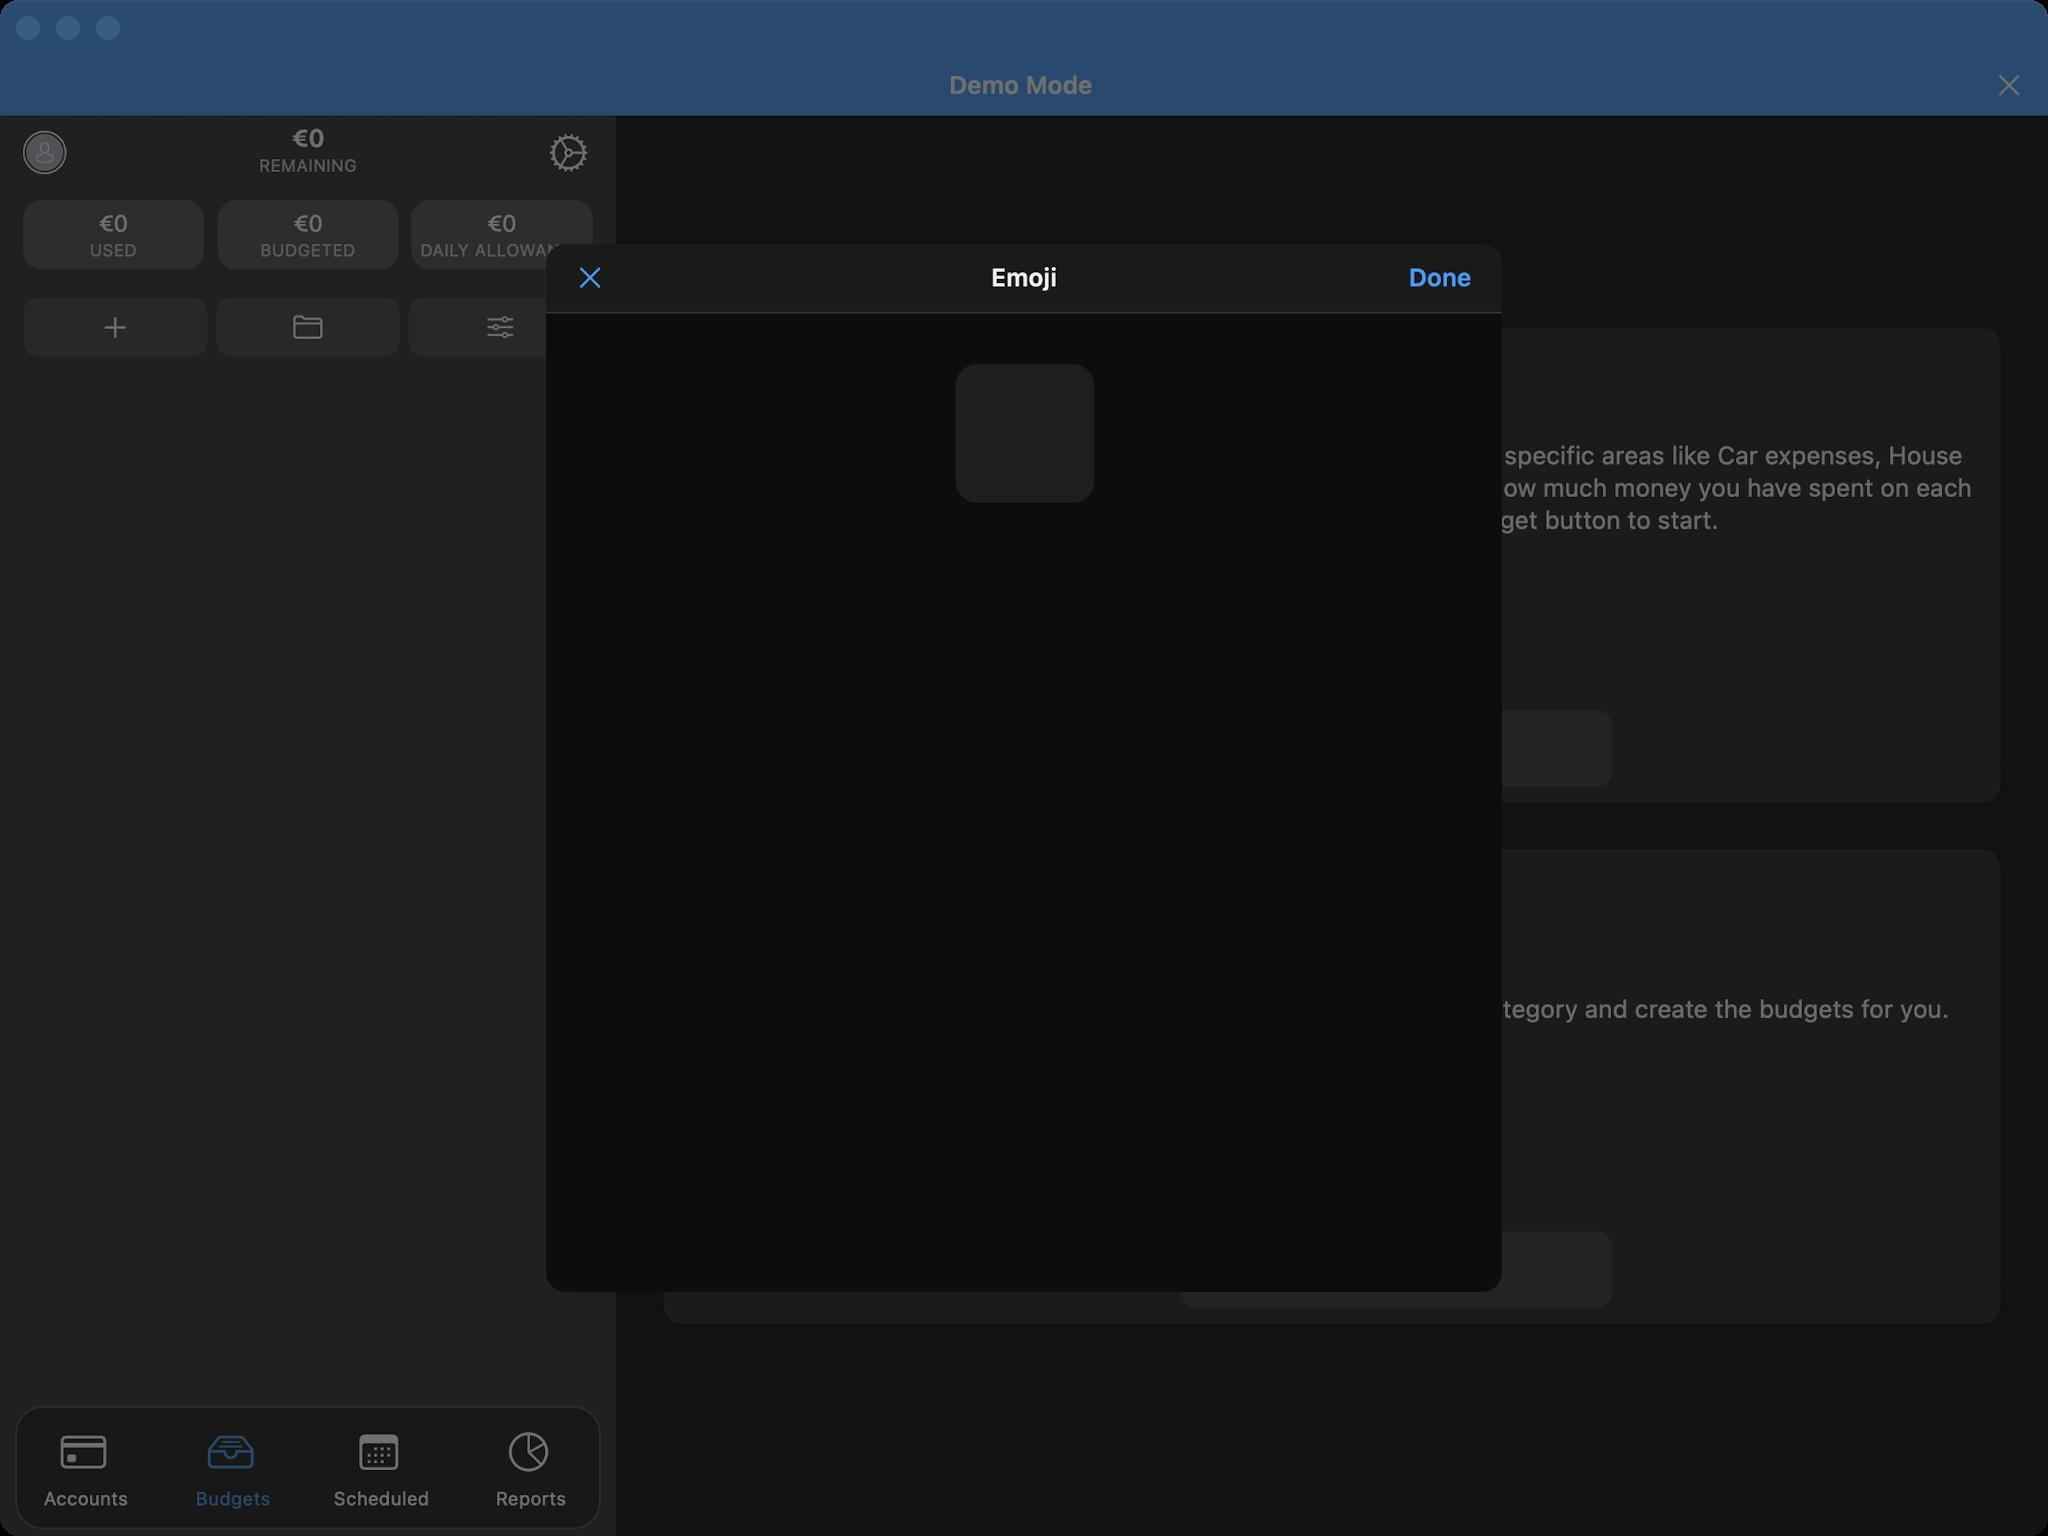
Accessibility tree:
{"name": "MoneyWiz", "role": "AXWindow", "description": null, "role_description": "standard window", "value": null, "position": "352.00;95.00", "size": "1024;768", "children": [{"name": null, "role": "AXGroup", "description": null, "role_description": "group", "value": null, "position": "0.00;0.00", "size": "1024;768", "children": [{"name": null, "role": "AXGroup", "description": null, "role_description": "group", "value": null, "position": "0.00;0.00", "size": "1024;768", "children": []}]}, {"name": null, "role": "AXButton", "description": null, "role_description": "close button", "value": null, "position": "7.00;6.00", "size": "14;16", "children": []}, {"name": null, "role": "AXButton", "description": null, "role_description": "zoom button", "value": null, "position": "47.00;6.00", "size": "14;16", "children": [{"name": null, "role": "AXGroup", "description": null, "role_description": "group", "value": null, "position": "47.00;6.00", "size": "14;16", "children": [{"name": null, "role": "AXGroup", "description": null, "role_description": "group", "value": null, "position": "47.00;6.00", "size": "14;16", "children": []}]}]}, {"name": null, "role": "AXButton", "description": null, "role_description": "minimize button", "value": null, "position": "27.00;6.00", "size": "14;16", "children": []}, {"name": null, "role": "AXSheet", "description": null, "role_description": "sheet", "value": null, "position": "273.00;122.00", "size": "478;524", "children": [{"name": null, "role": "AXGroup", "description": null, "role_description": "group", "value": null, "position": "273.00;122.00", "size": "478;524", "children": [{"name": null, "role": "AXGroup", "description": null, "role_description": "group", "value": null, "position": "273.00;122.00", "size": "478;524", "children": []}]}, {"name": null, "role": "AXSheet", "description": null, "role_description": "sheet", "value": null, "position": "273.00;122.00", "size": "478;524", "children": [{"name": null, "role": "AXGroup", "description": null, "role_description": "group", "value": null, "position": "273.00;122.00", "size": "478;524", "children": [{"name": null, "role": "AXGroup", "description": null, "role_description": "group", "value": null, "position": "273.00;122.00", "size": "478;524", "children": [{"name": null, "role": "AXButton", "description": "Back", "role_description": "button", "value": null, "position": "273.00;122.00", "size": "62;34", "children": []}, {"name": null, "role": "AXStaticText", "description": "Emoji", "role_description": "text", "value": null, "position": "350.00;122.00", "size": "324;34", "children": []}, {"name": null, "role": "AXButton", "description": "Done", "role_description": "button", "value": null, "position": "680.33;122.00", "size": "71;34", "children": []}, {"name": null, "role": "AXButton", "description": null, "role_description": "button", "value": null, "position": "477.82;182.06", "size": "69;69", "children": []}]}]}]}]}]}